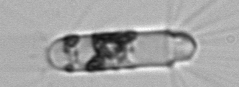
Label: Corethron_hystrix